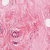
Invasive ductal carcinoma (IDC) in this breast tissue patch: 0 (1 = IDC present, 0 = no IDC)